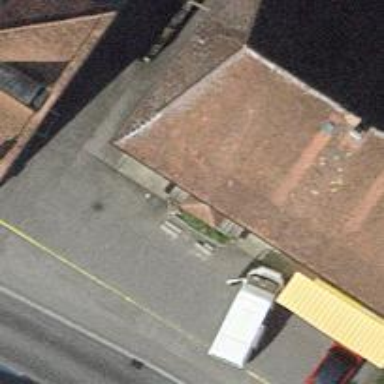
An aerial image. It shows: Bakery.